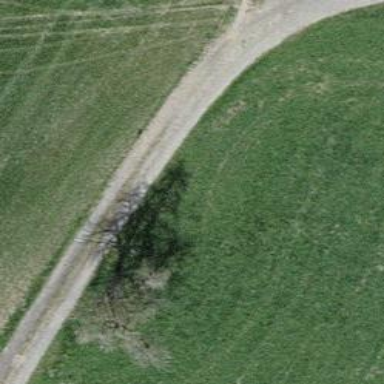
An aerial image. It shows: Gravel track with track type of grade3.